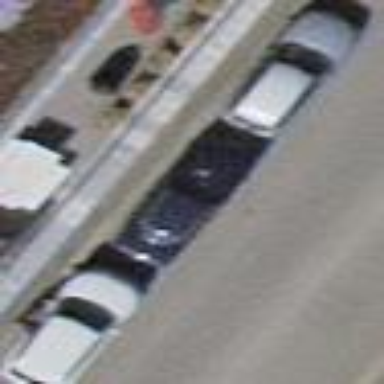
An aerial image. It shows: Parking lane designated for parking.